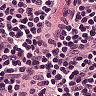
Metastatic tissue present: no